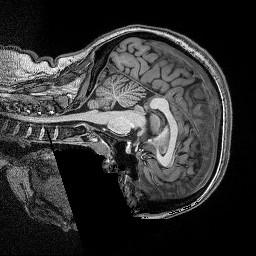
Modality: T1w
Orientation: sagittal
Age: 25
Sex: female